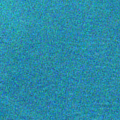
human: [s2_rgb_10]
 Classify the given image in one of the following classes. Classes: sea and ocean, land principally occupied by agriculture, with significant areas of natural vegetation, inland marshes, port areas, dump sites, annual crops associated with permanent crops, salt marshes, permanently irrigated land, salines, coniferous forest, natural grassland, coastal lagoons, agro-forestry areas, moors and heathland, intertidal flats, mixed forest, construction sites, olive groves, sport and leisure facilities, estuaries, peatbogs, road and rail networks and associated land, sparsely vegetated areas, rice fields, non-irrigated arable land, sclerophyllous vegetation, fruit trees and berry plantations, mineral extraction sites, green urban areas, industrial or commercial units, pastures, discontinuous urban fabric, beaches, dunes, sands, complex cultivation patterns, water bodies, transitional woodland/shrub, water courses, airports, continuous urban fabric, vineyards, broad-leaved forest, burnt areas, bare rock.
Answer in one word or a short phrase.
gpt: sea and ocean